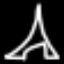
Label: The Eiffel Tower